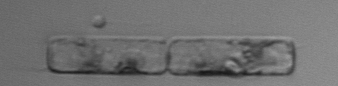
Label: Guinardia_delicatula